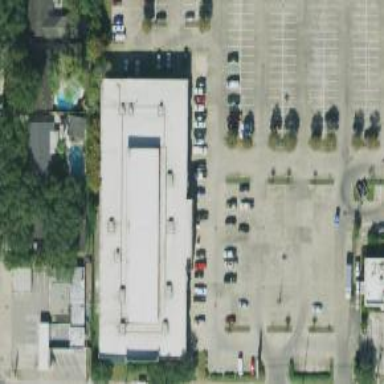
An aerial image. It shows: Parking space.